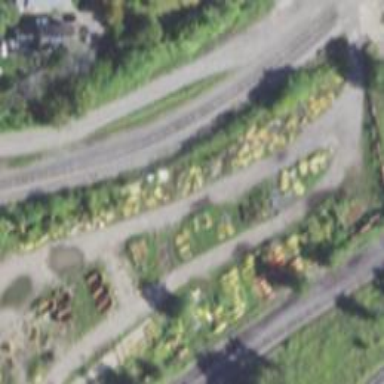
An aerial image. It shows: Abandoned railway yard is depicted.